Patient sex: M
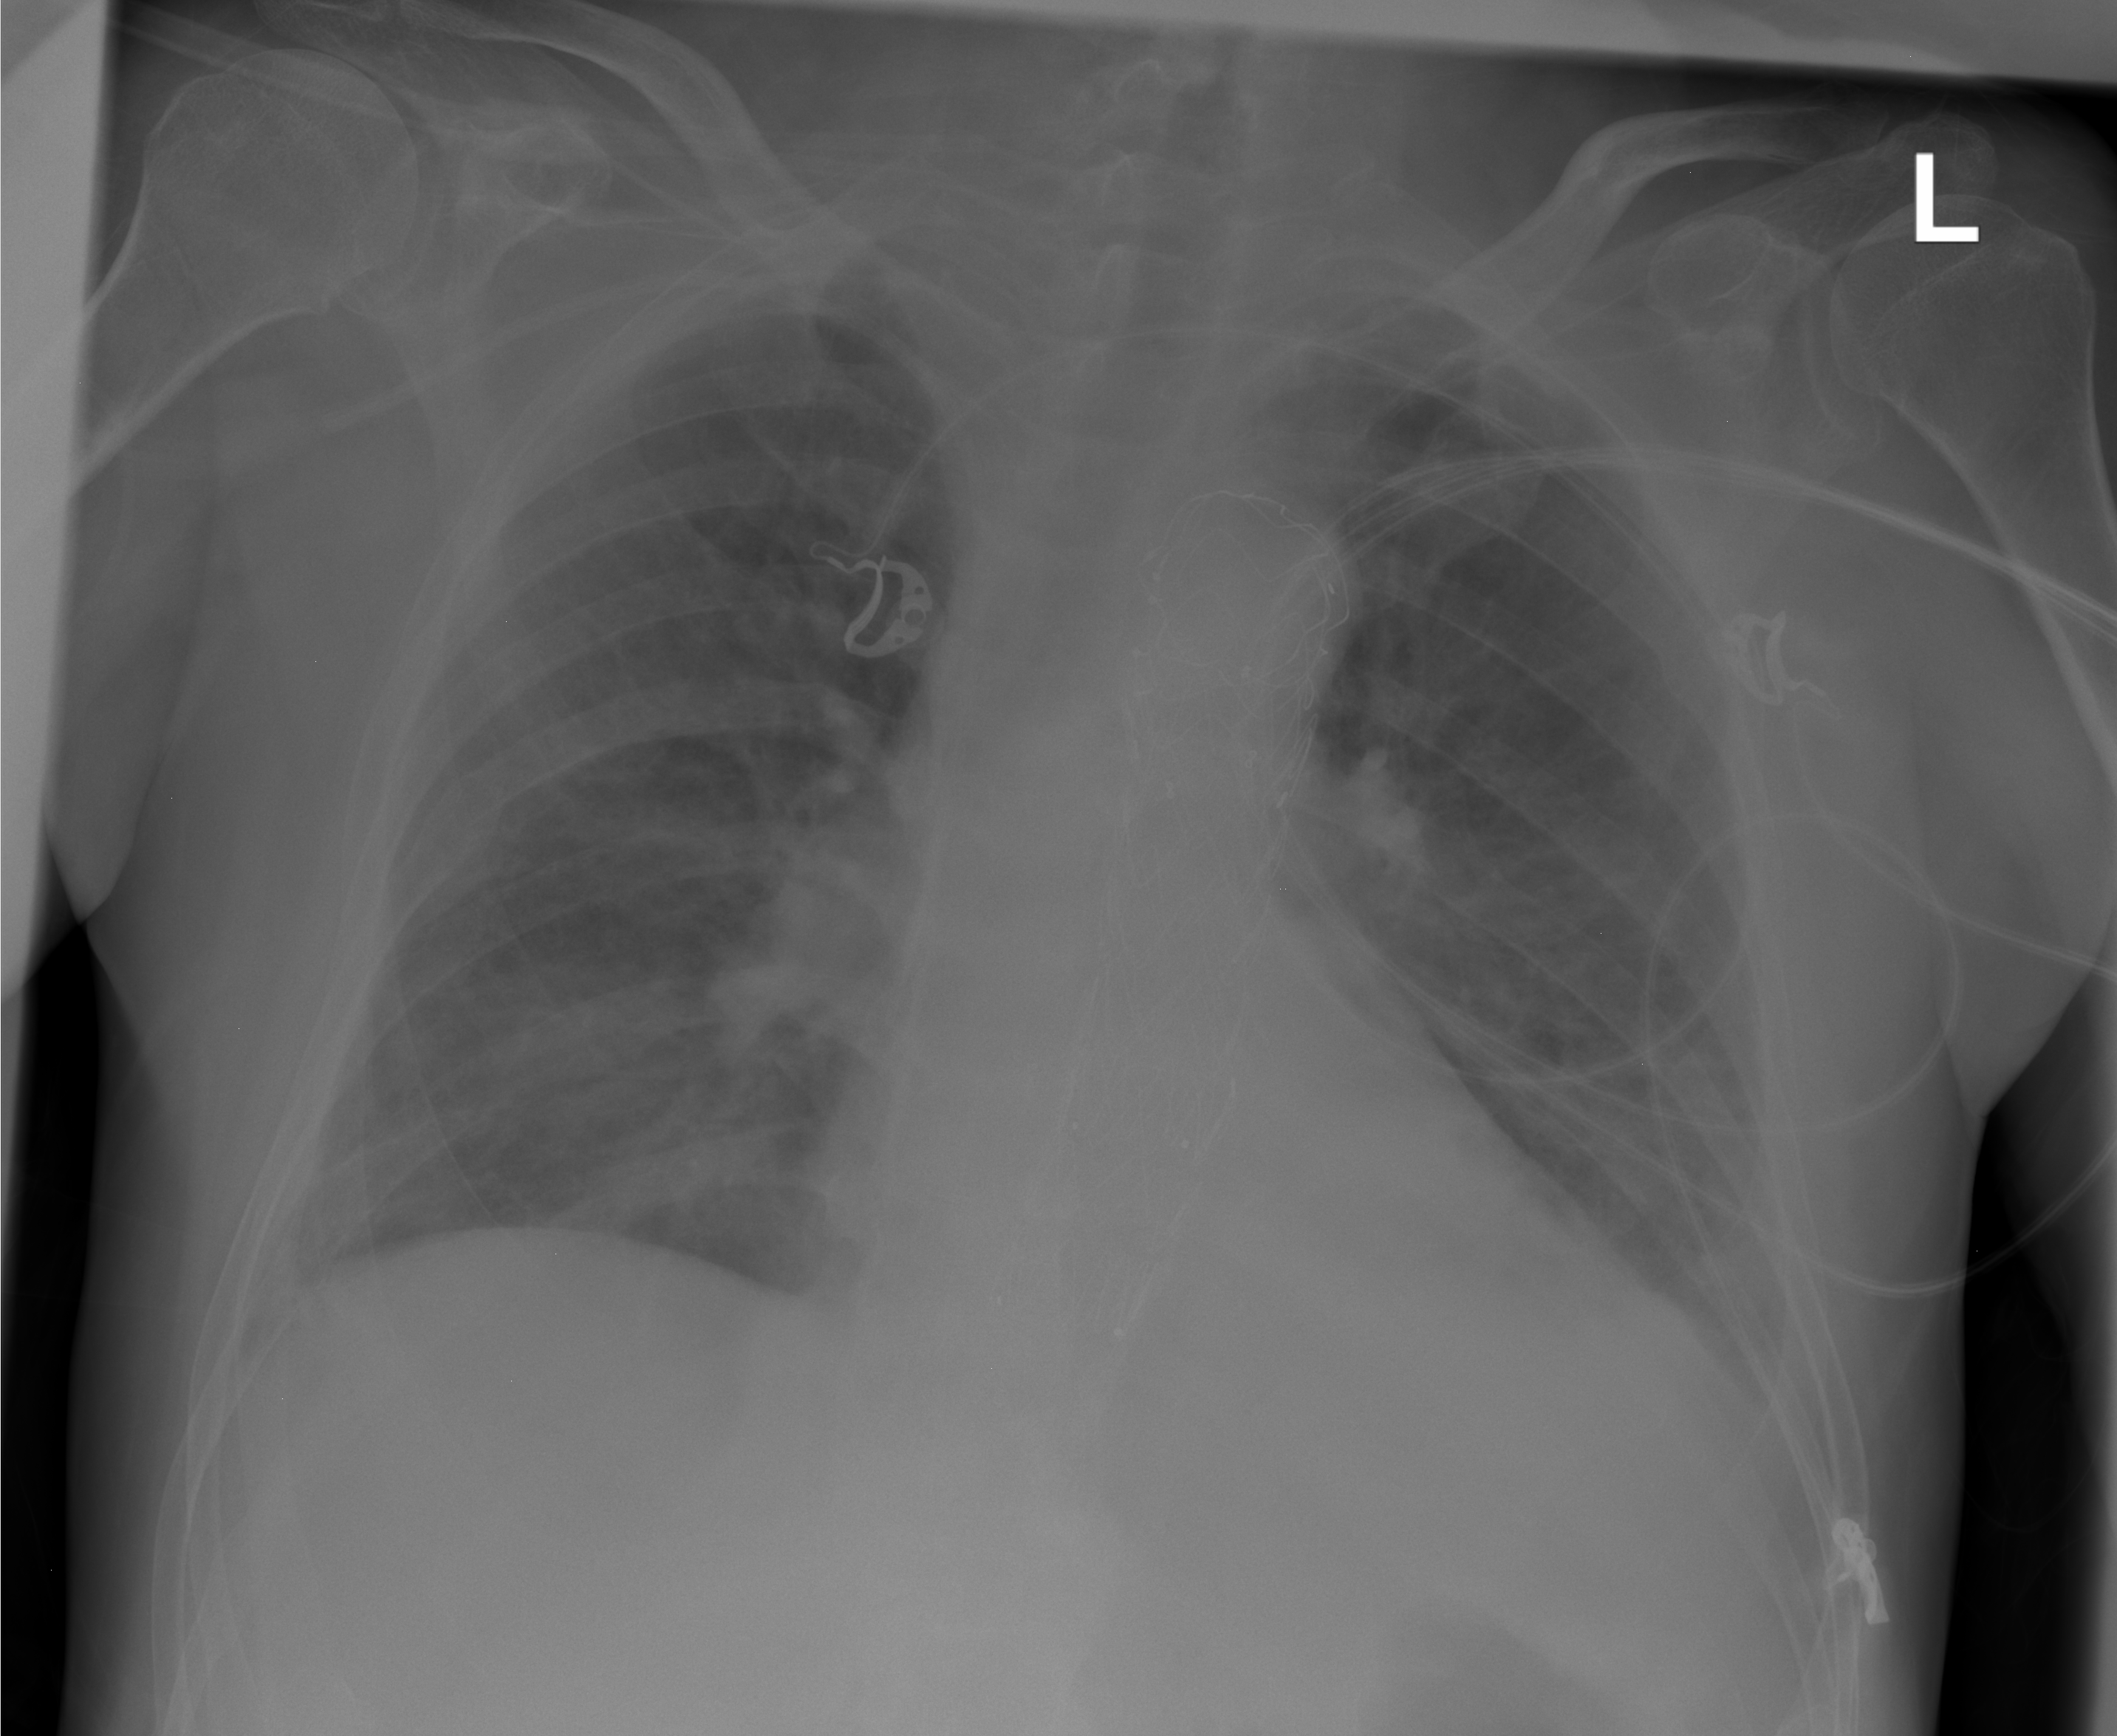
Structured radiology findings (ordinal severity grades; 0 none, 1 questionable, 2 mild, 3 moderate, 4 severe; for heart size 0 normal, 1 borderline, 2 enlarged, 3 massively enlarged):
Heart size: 0
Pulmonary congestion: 2
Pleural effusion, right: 0
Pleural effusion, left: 0
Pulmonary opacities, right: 0
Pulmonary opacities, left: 0
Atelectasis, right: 0
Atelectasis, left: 0